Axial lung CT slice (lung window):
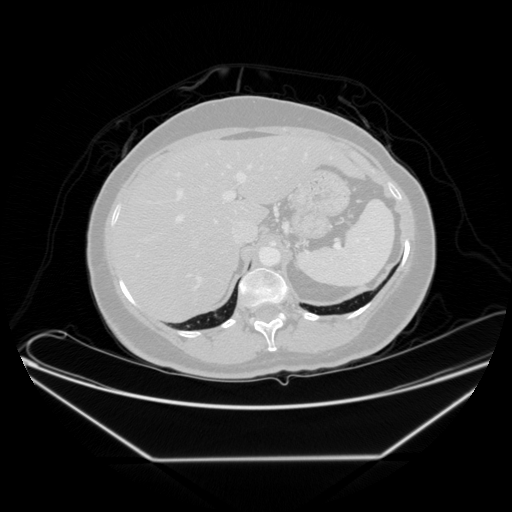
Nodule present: no